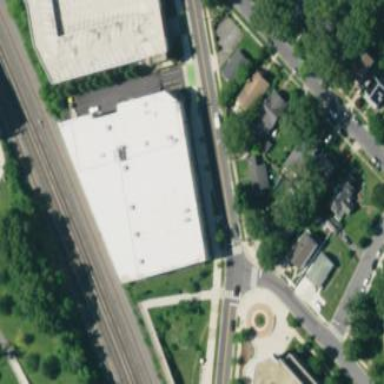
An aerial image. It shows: Building that serves as storage rental shop.